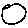
Label: circle